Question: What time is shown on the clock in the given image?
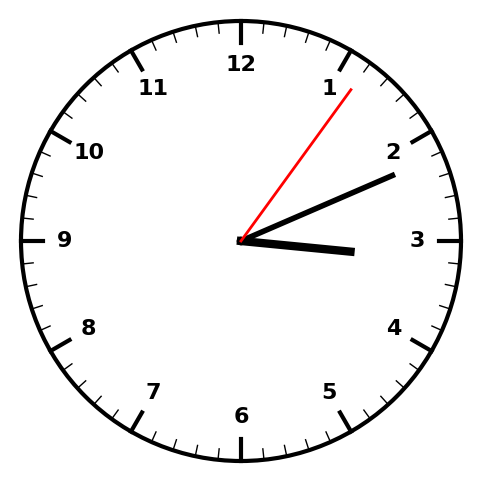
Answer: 03:11:06